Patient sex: M
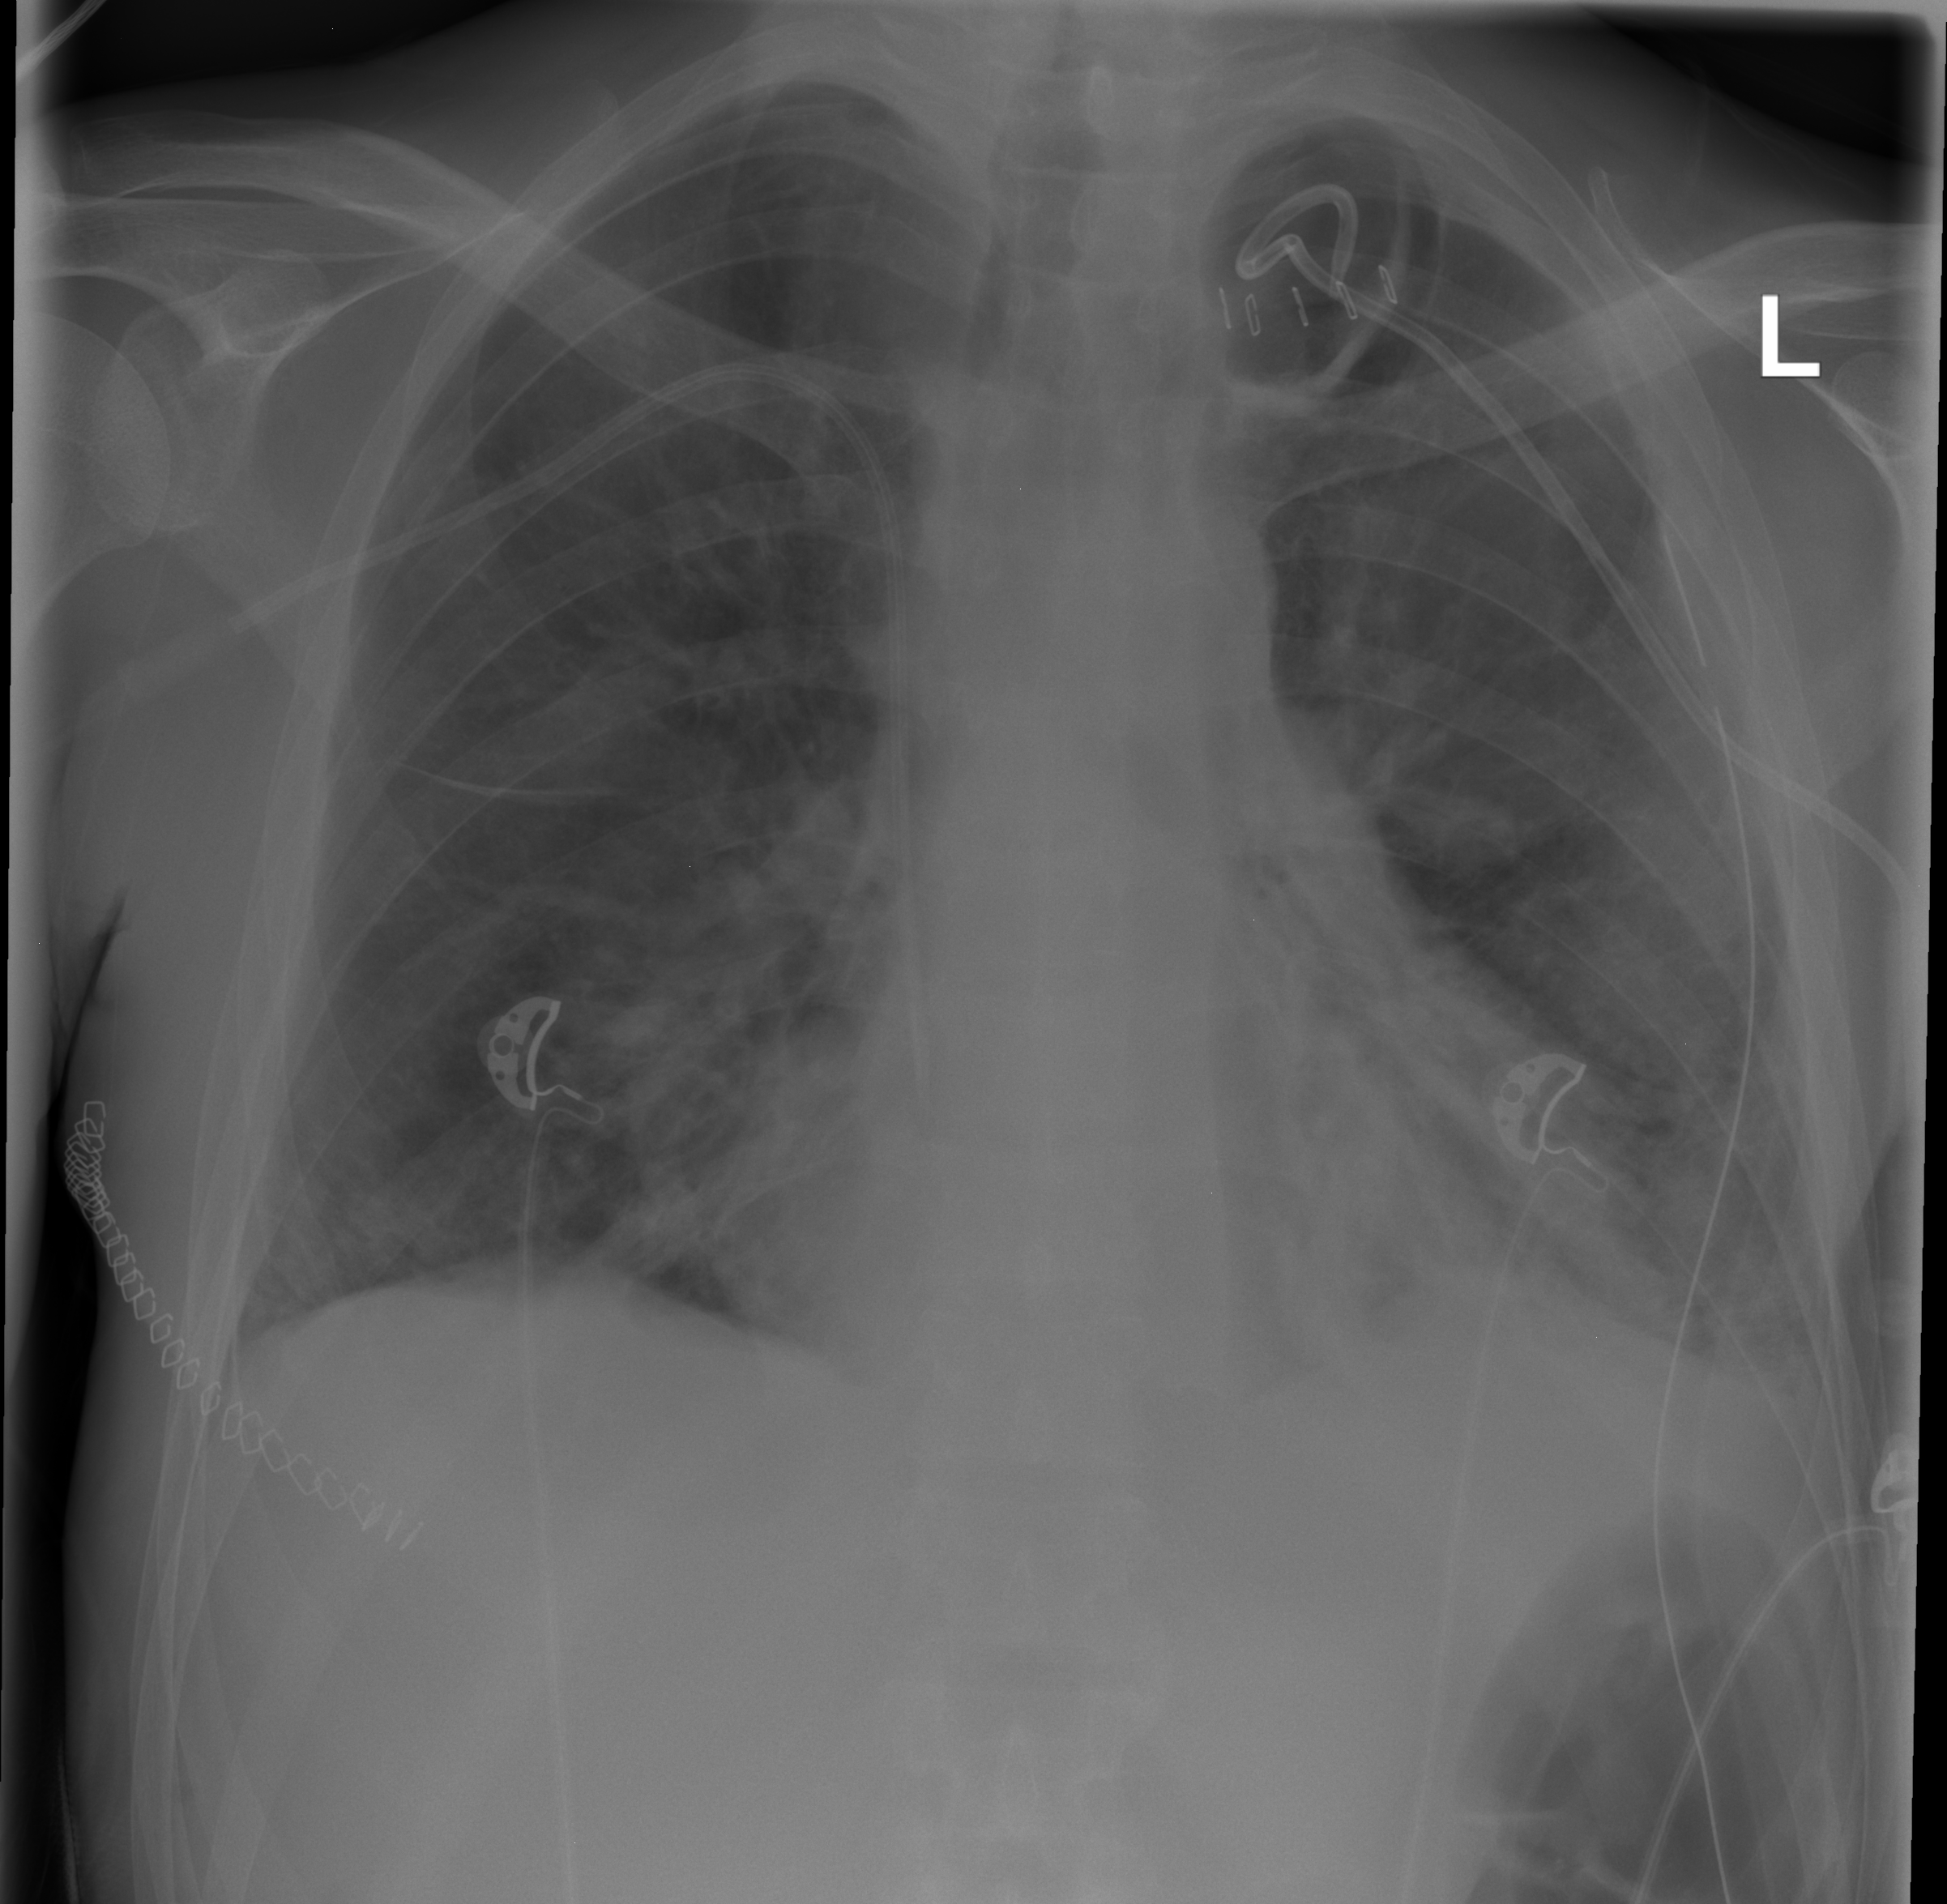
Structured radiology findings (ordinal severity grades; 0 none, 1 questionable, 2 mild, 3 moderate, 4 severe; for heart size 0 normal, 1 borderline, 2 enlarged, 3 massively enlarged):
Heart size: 0
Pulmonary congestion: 2
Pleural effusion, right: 0
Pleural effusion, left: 2
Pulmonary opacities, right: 0
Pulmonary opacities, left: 2
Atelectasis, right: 2
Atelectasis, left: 2